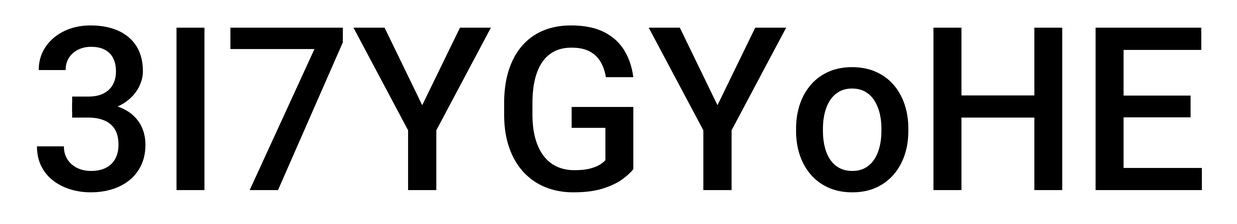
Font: Roboto_Medium